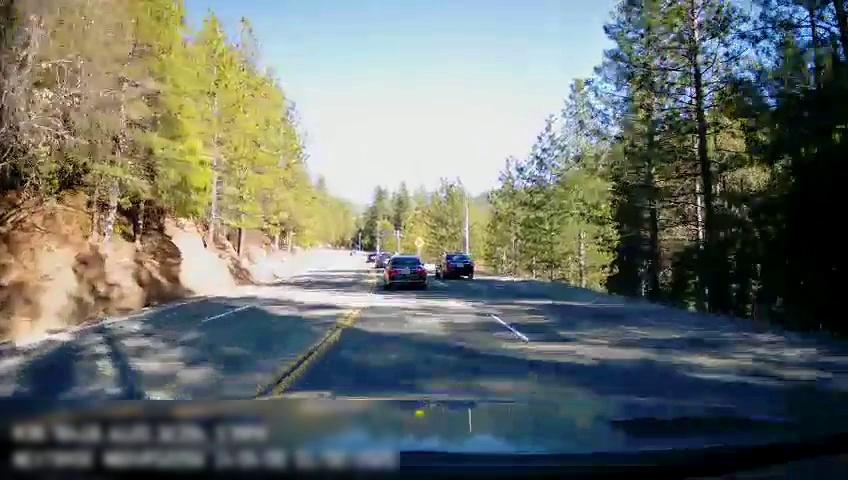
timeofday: Day
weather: Sunny
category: Drivable Space
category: Vehicles | Car
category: Vehicles | Car
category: Vehicles | Car
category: Vehicles | Car
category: Lanes | Opposite Lane
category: Lanes | Opposite Lane
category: Lanes | Opposite Lane
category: Lanes | Current Lane
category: Lanes | Current Lane
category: Traffic | Signs